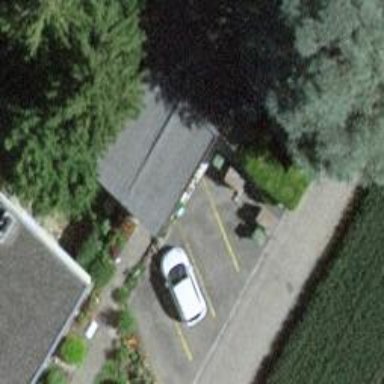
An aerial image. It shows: Shed.